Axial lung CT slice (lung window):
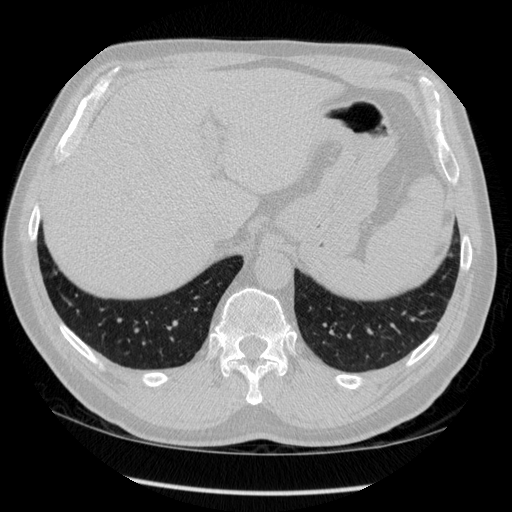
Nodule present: no